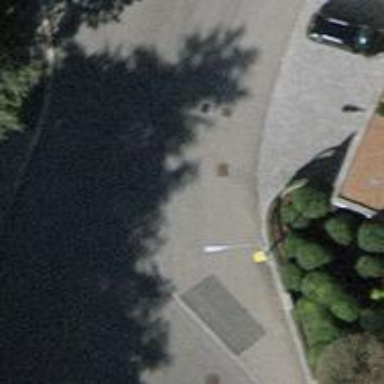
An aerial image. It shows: Post box is visible.